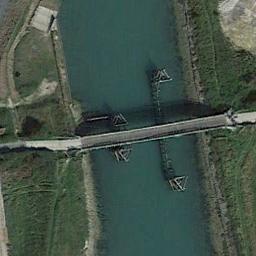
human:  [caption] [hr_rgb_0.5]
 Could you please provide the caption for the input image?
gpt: A bridge is built on a blue river and the river crosses the lawn .

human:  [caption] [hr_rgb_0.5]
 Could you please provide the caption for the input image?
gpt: A bridge is over the river with some plants beside .

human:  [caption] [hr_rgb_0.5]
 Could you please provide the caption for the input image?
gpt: A bridge connects the green fields on both sides of the turquoise river  There are two curved brackets under the bridge .

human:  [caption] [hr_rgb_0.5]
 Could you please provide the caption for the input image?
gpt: Most of the area the bridge crosses is bare land .

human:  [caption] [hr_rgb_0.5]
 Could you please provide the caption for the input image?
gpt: Many green plants are around the bridge .